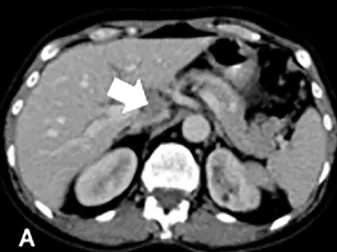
CT Imaging.
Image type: radiology (ct)